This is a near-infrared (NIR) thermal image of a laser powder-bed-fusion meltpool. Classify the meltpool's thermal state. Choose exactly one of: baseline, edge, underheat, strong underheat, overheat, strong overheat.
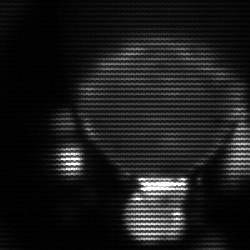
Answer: edge